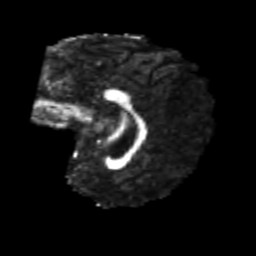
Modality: FA
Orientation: sagittal
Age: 22
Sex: male
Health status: healthy
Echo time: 0.074 s